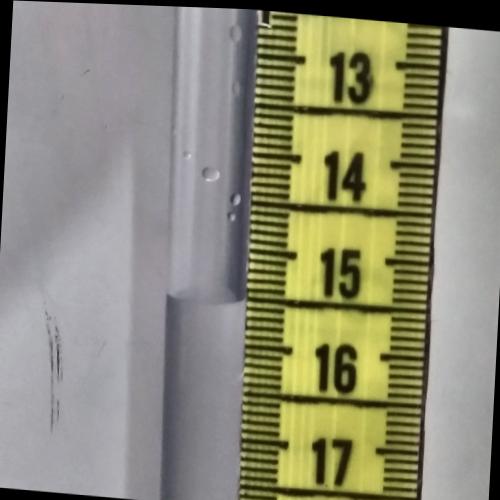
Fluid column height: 15.5 cm